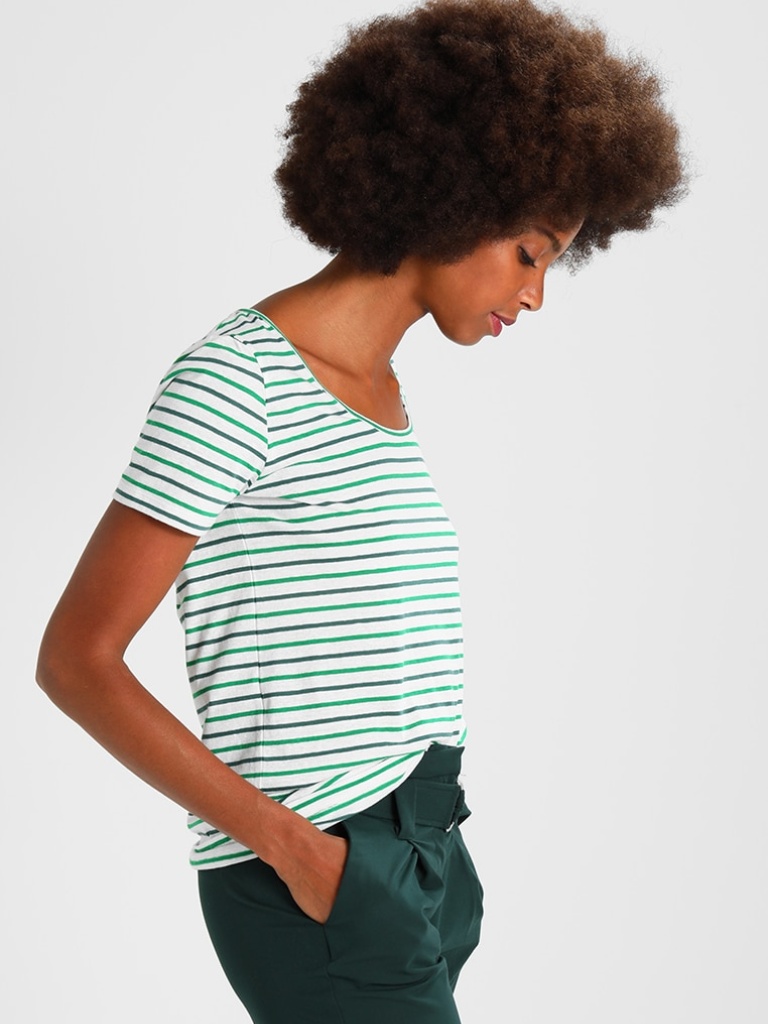
cotton relaxed short sleeve hip length French Tucked scoop t-shirt